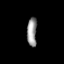
Tissue: prostate
Cell type: Epithelial cells
Senescence score: 0.7122
Nuclear area (px): 277
Mean DAPI intensity: 150.17